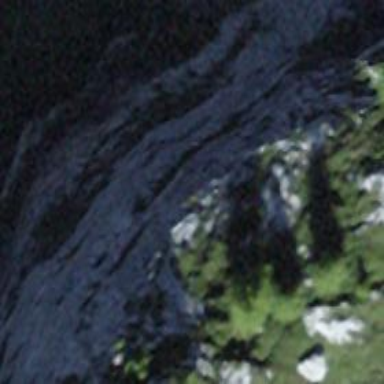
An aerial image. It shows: Cliff in nature.